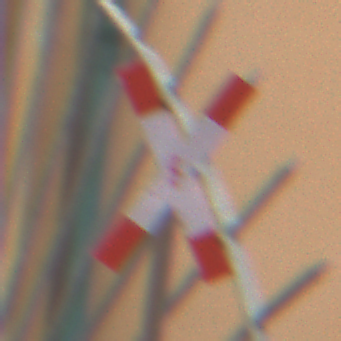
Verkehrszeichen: Andreaskreuz
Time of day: Midday
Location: Outdoor (Urban)
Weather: Overcast
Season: NotSpecified
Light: Natural